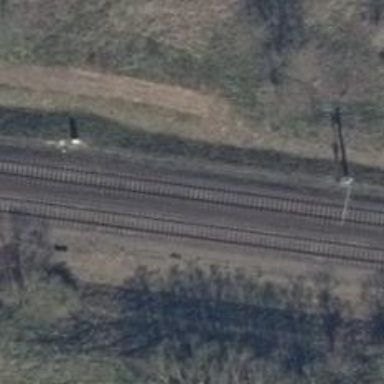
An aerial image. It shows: Railway track with contact line for electrification.